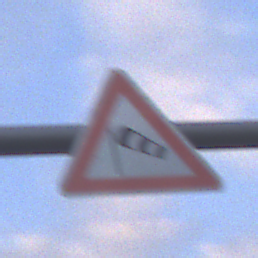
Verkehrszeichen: SeitenwindVonLinks
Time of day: SunriseSunset
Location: Outdoor (Nature)
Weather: PartlyCloudy
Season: NotSpecified
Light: Natural